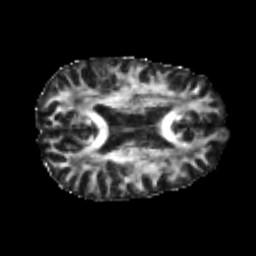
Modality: FA
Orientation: axial
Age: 20
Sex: male
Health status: healthy
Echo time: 0.074 s